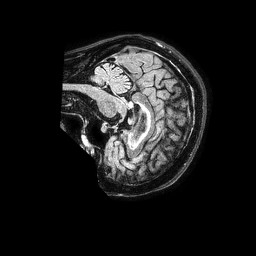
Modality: FLAIR
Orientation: sagittal
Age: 80
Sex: female
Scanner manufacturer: philips
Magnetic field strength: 1.5 T
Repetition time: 4.8 s
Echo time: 0.3 s